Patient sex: M
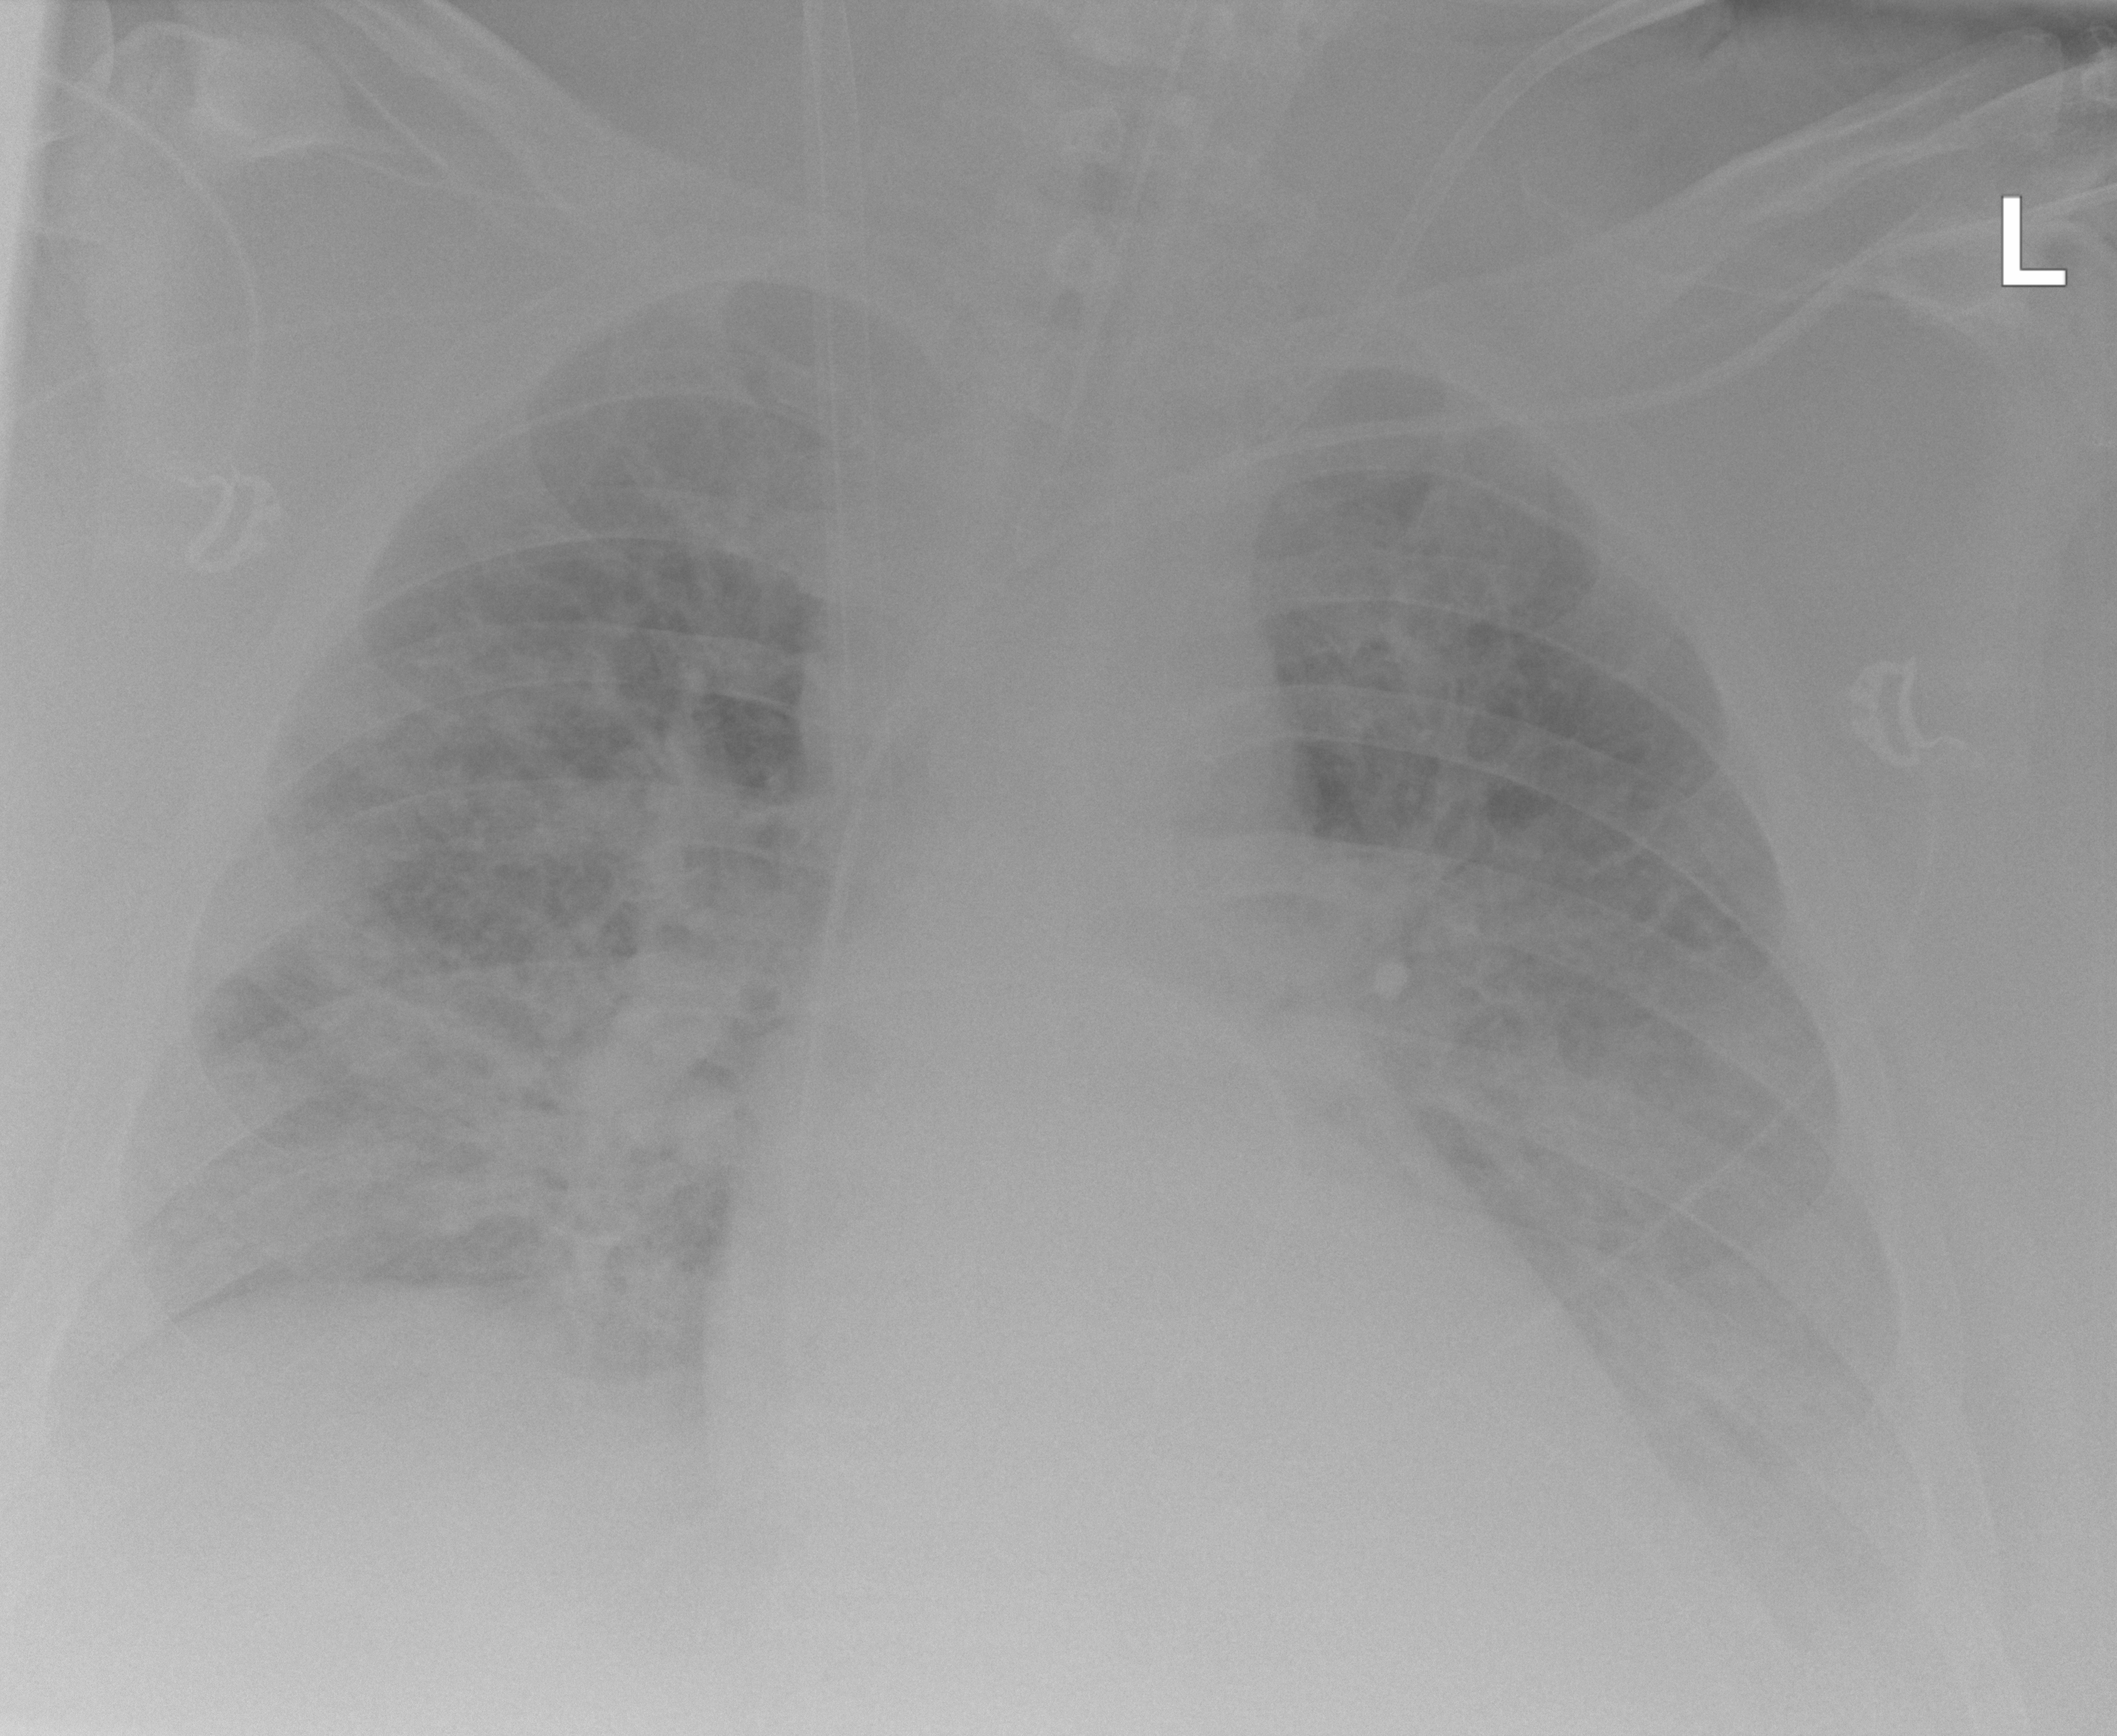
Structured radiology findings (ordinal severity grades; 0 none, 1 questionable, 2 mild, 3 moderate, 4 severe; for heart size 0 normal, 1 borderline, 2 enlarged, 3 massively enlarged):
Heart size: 0
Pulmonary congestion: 3
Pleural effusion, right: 3
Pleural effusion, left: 3
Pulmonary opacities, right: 2
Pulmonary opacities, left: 2
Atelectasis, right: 3
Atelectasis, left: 2